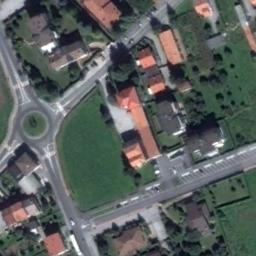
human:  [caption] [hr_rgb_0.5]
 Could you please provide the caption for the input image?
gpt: There are many buildings and trees around the roundabout .

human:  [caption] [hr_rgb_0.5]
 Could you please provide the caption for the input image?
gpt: The roundabout with four exits and entrances is in the residential area .

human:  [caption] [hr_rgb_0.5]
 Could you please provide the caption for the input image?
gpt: The roundabout is on the grass next to trees and buildings .

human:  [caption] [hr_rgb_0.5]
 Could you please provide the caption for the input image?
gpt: There are several moving vehicles on the road at the roundabout, Many buildings and some trees and a few lawns around the roundabout .

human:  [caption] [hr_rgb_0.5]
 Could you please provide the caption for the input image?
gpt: There are some orange buildings and green lawns around the roundabout .